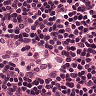
Metastatic tissue present: no